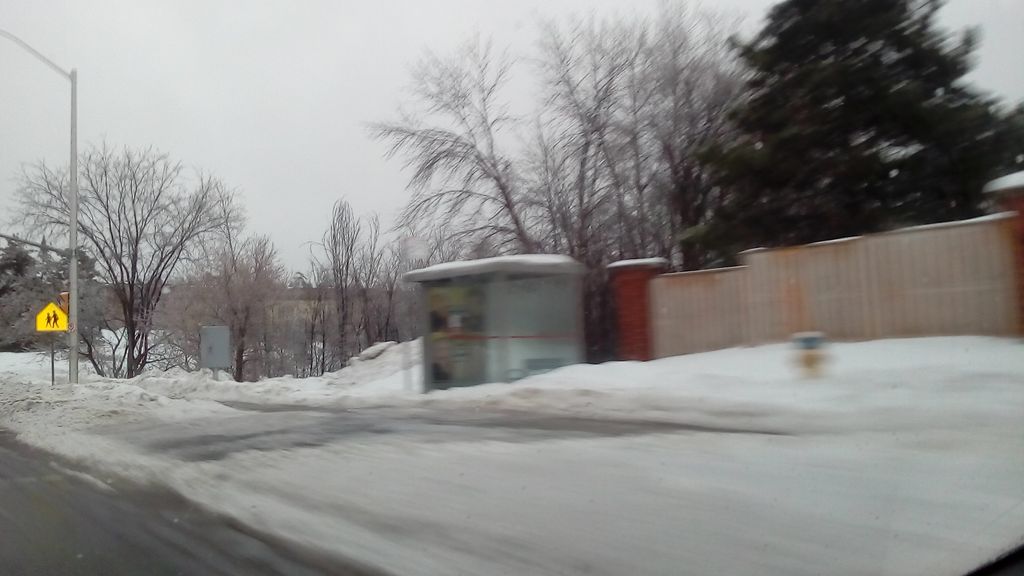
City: ottawa-gatineau